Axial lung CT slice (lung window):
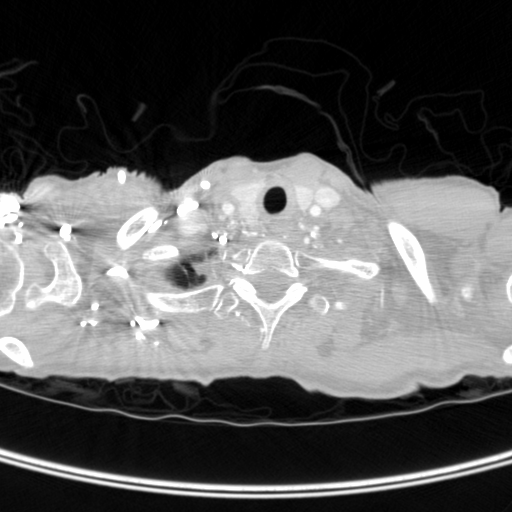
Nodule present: no